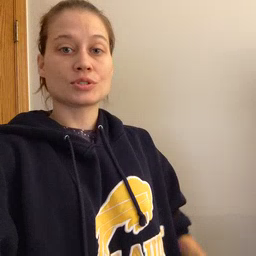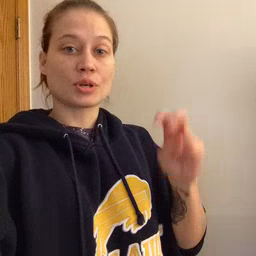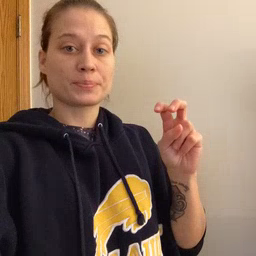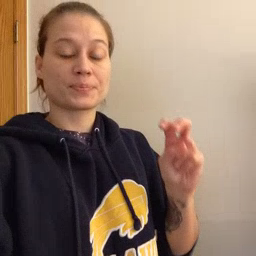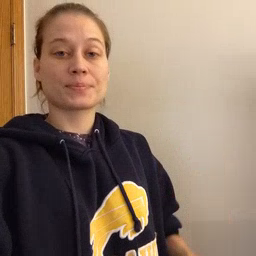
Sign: jump